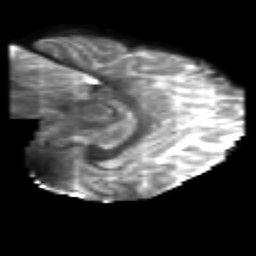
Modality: T2w
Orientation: sagittal
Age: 18
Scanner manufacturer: philips
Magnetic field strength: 3 T
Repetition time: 8.665 s
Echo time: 0.1273 s